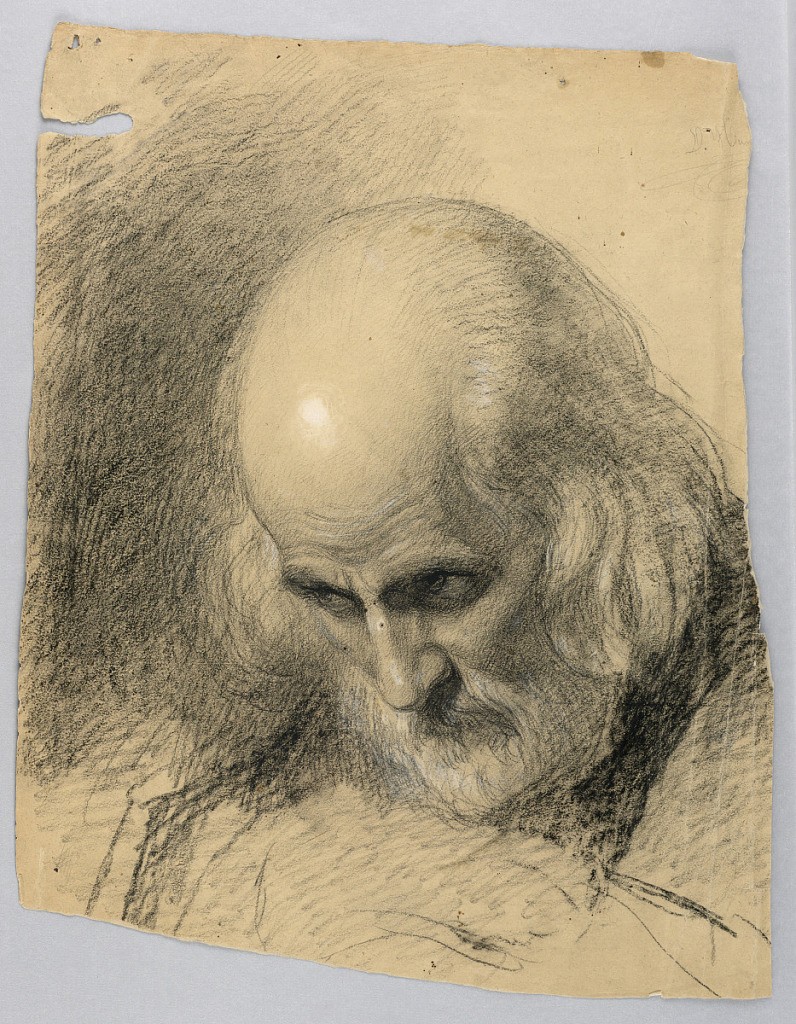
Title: Study for "A Lesson of Charity"
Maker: Daniel Huntington, American, 1816–1906
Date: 1863
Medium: Black crayon, white chalk on light brown wove paper
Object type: Drawing
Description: Lowered head of an elderly man in three-quarter profile.